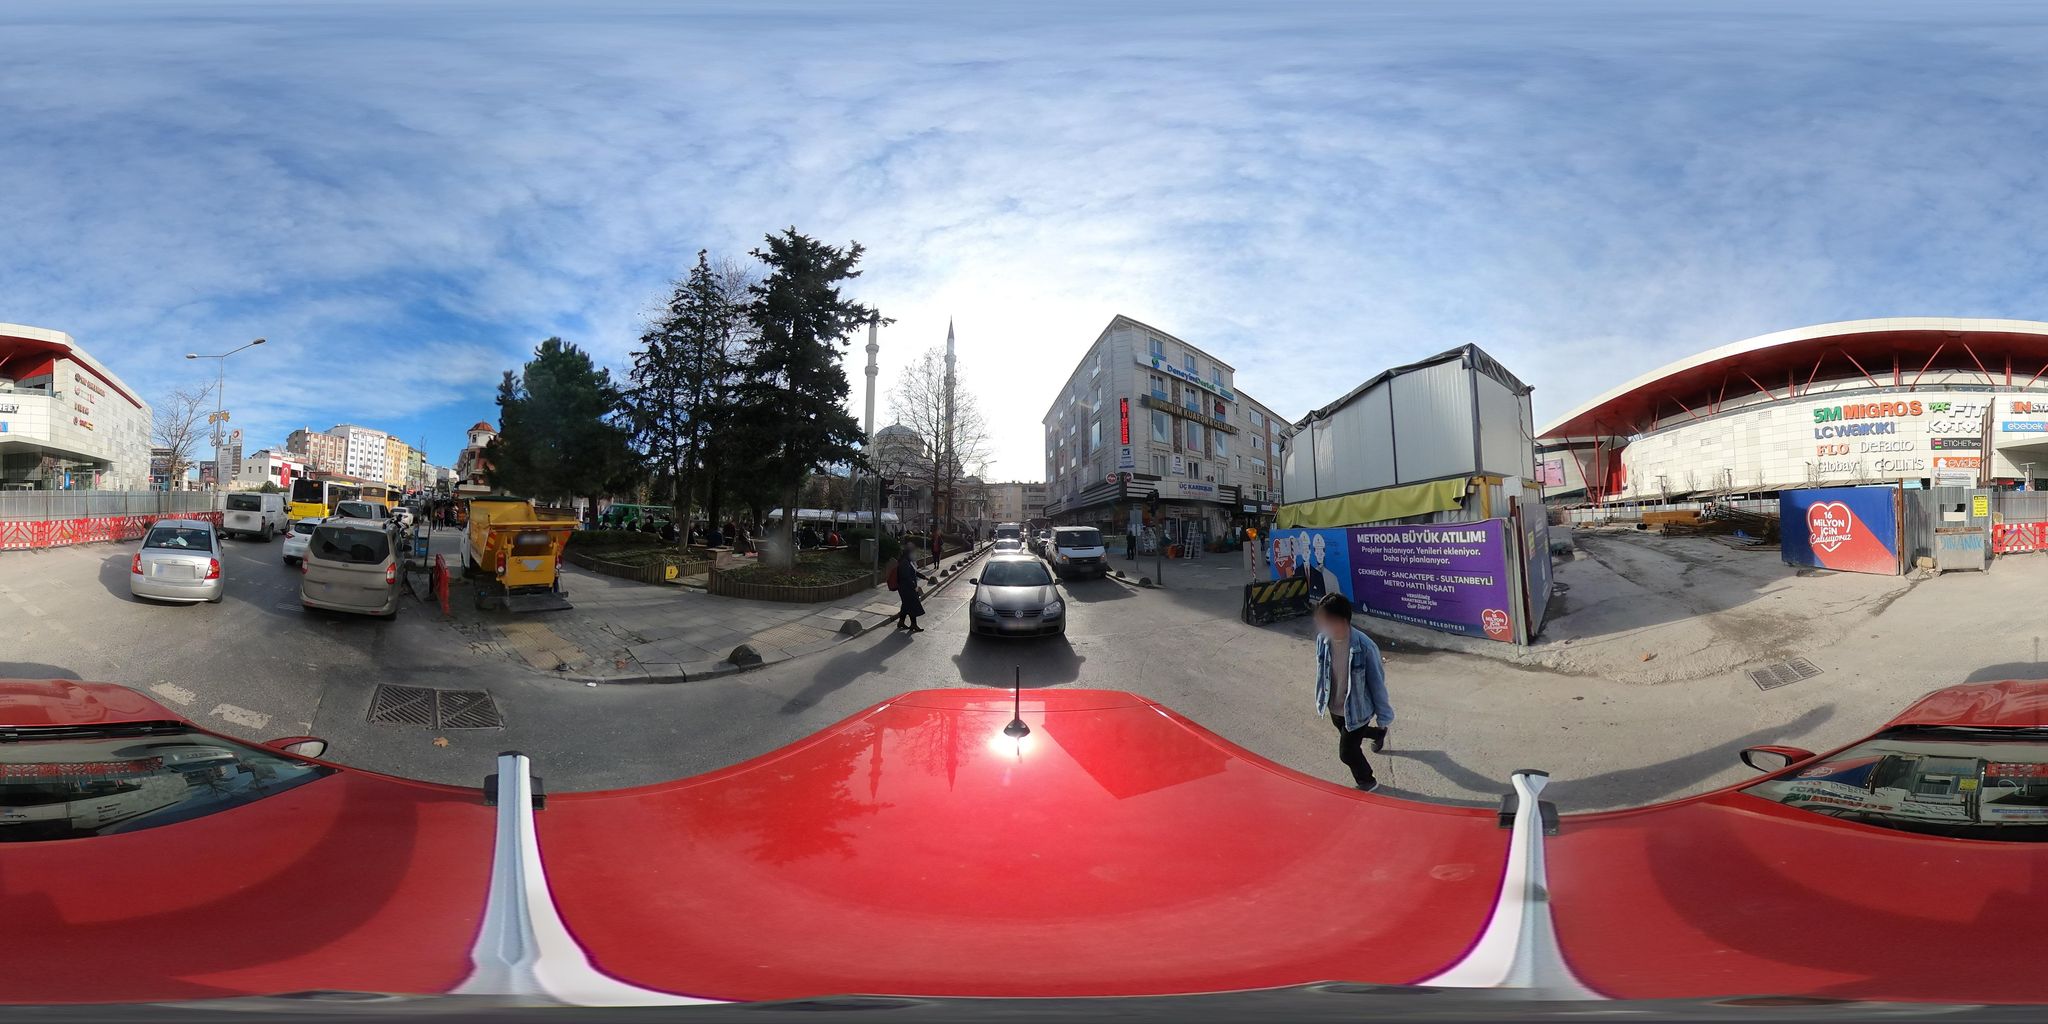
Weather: clear
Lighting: day
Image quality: good
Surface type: cycling surface
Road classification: primary, tertiary
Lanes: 1.0
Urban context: urban centre
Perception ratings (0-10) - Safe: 1.52, Lively: 5.56, Beautiful: 3.95, Boring: 3.05, Depressing: 2.96, Wealthy: 0.89